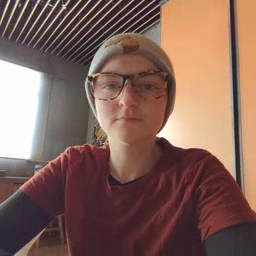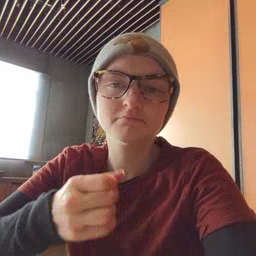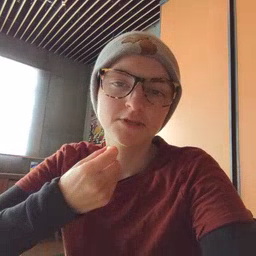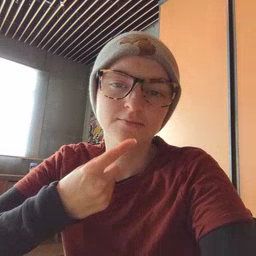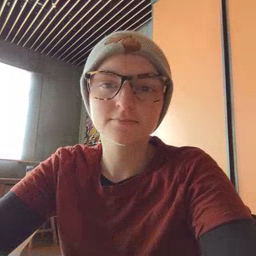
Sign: snack